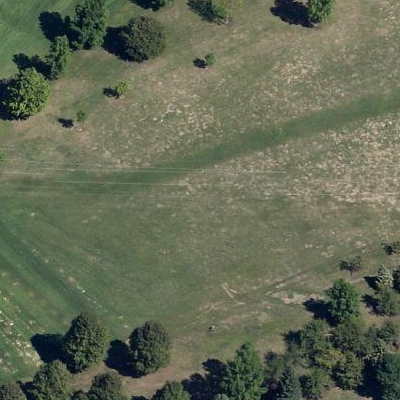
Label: aGrass